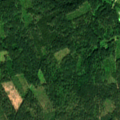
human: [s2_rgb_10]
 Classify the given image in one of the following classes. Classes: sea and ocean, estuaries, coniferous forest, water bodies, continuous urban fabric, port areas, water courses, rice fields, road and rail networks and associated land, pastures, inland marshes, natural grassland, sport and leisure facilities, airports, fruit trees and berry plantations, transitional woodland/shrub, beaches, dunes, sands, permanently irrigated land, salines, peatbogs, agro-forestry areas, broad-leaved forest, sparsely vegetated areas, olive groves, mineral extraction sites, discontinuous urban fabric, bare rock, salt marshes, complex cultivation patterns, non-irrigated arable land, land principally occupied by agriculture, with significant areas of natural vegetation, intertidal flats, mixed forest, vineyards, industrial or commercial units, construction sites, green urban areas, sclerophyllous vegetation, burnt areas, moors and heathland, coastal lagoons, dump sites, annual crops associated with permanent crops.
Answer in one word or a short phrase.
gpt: non-irrigated arable land, land principally occupied by agriculture, with significant areas of natural vegetation, coniferous forest, mixed forest, transitional woodland/shrub